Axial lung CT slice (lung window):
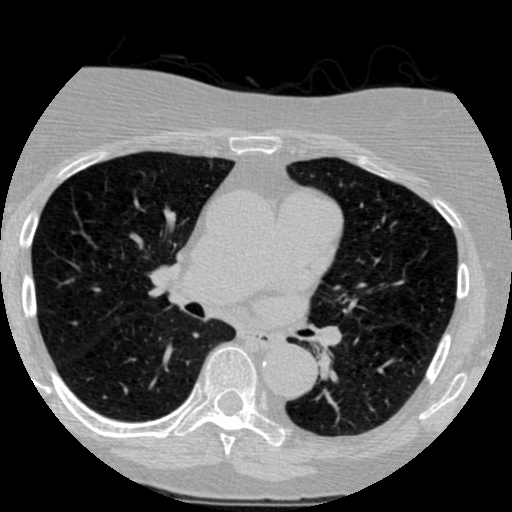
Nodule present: no